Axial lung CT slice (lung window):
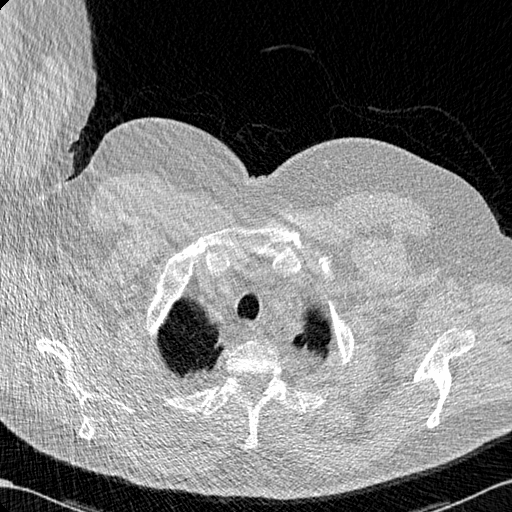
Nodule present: no